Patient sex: F
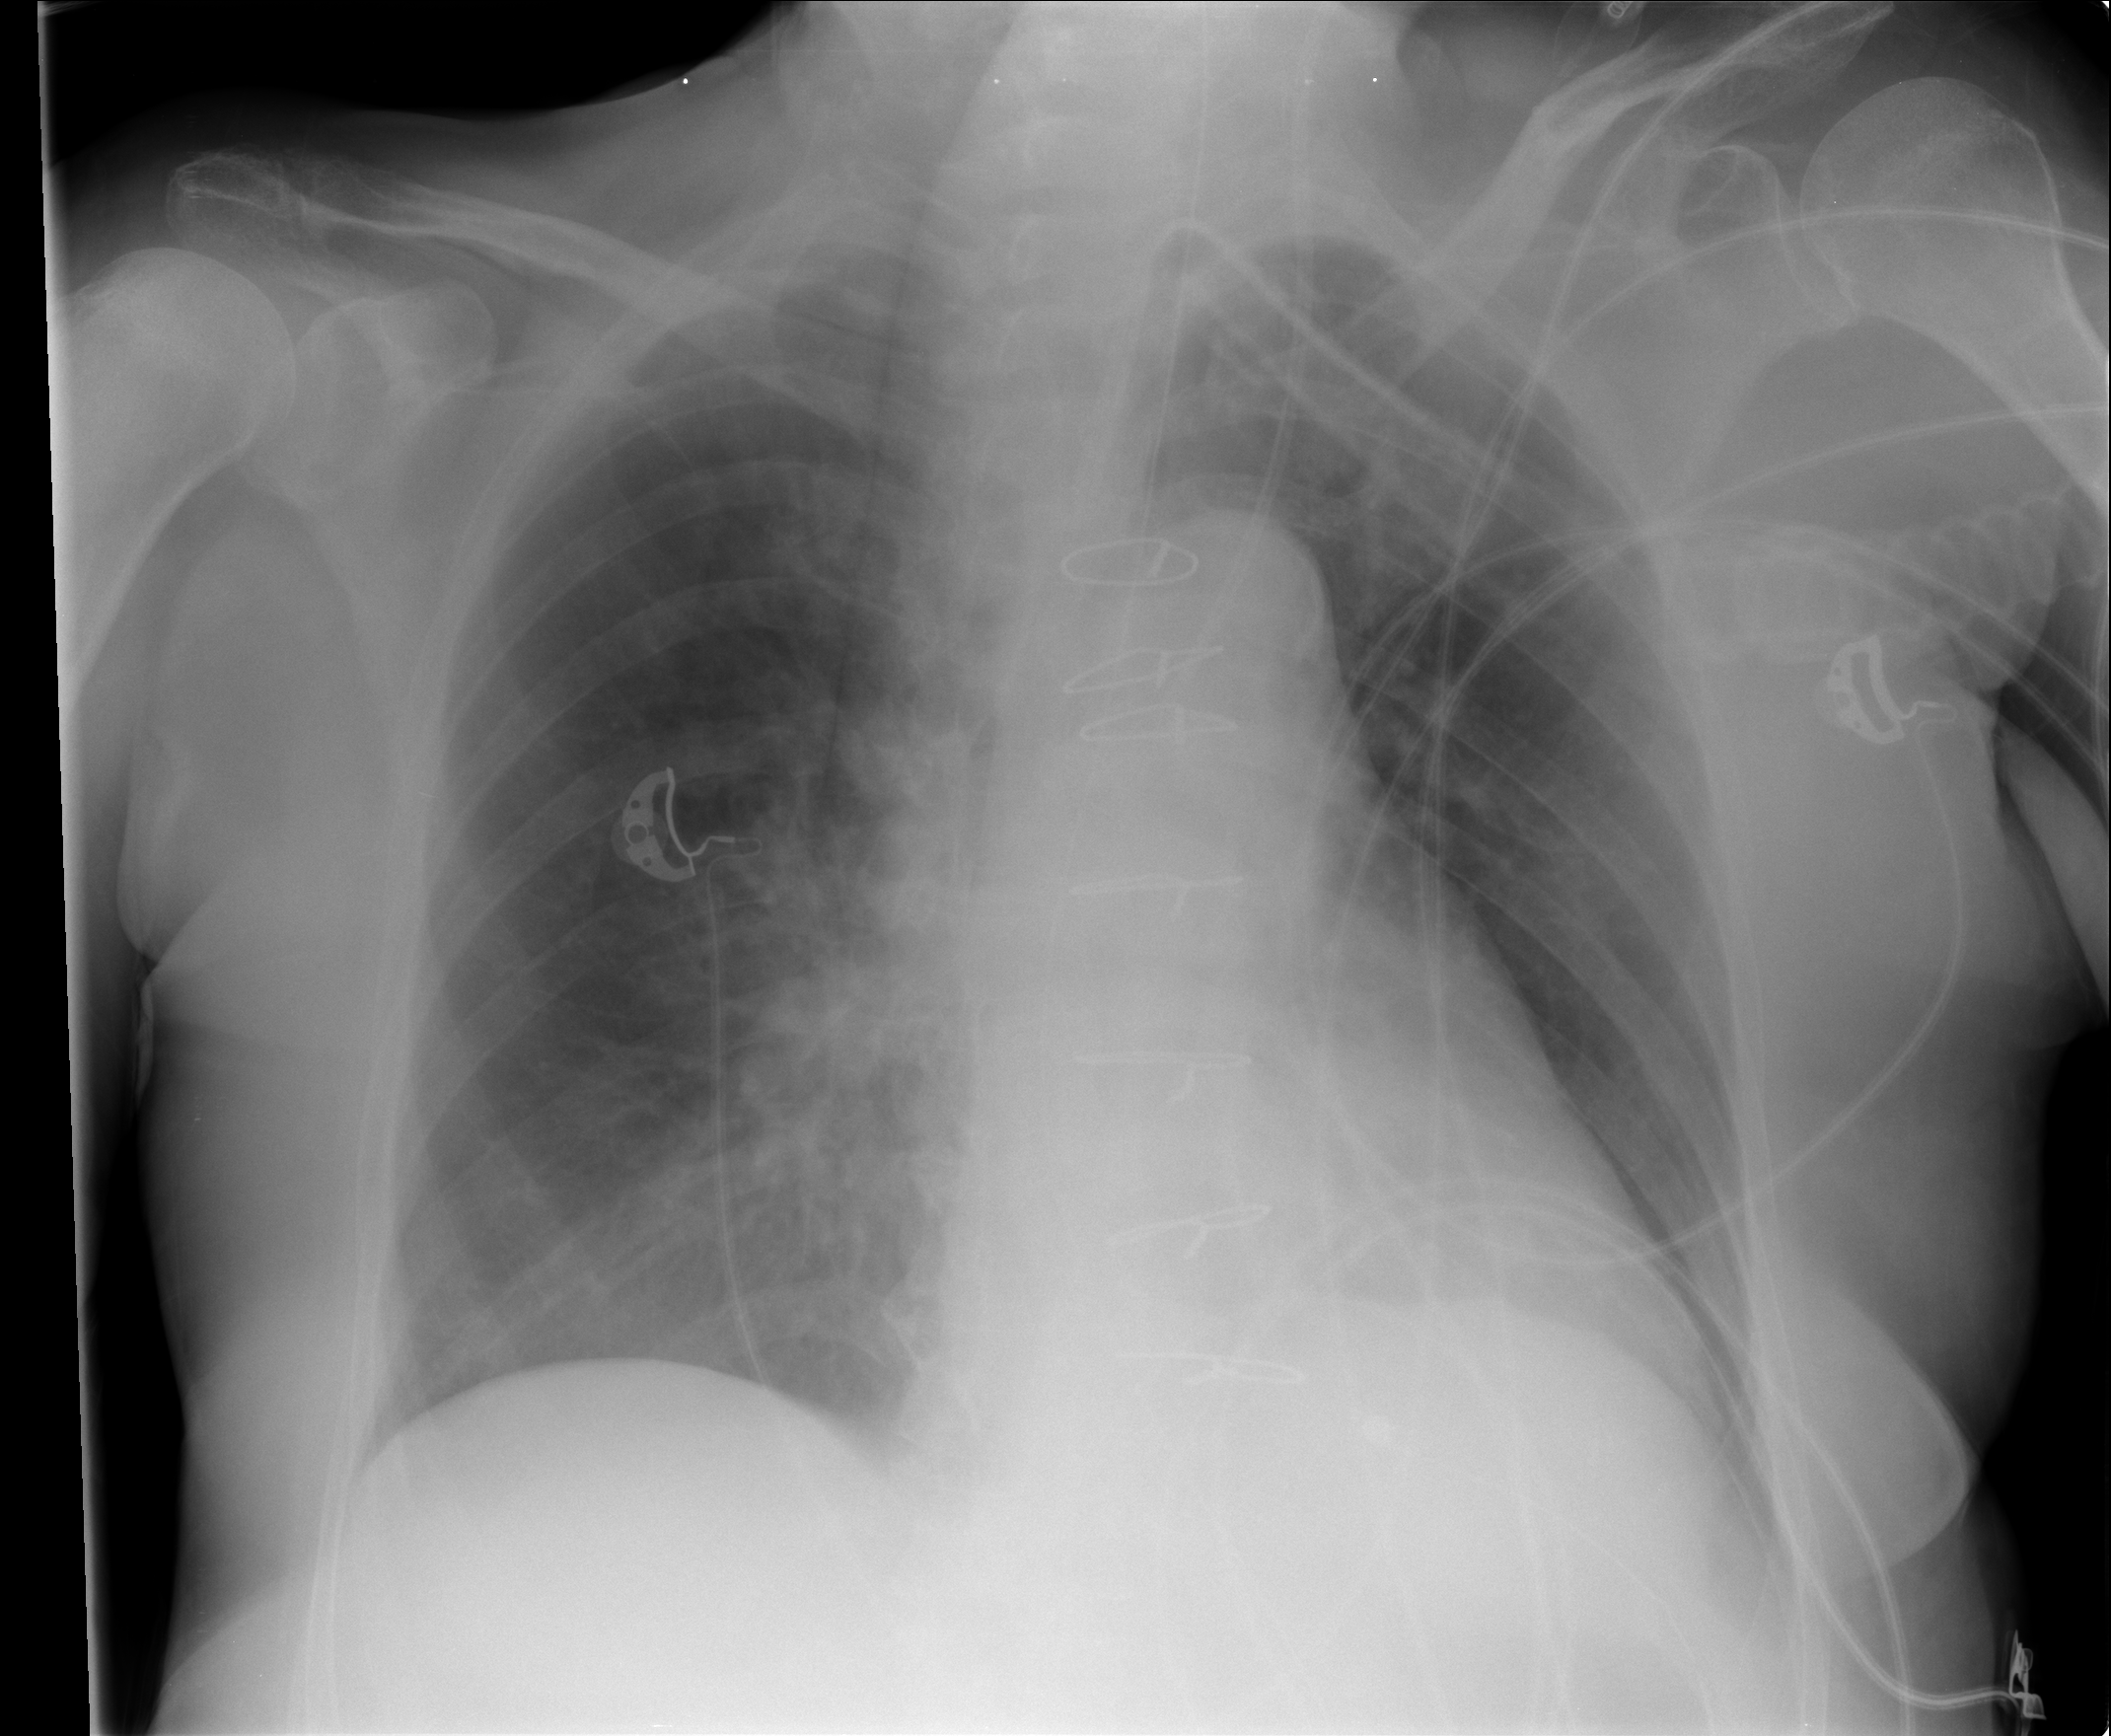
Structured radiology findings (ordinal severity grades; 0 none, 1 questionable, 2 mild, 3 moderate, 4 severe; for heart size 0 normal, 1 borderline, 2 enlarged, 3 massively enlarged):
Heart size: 2
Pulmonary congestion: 1
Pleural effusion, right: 0
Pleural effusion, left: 0
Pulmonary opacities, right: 2
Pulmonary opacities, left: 0
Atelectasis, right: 1
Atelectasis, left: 0